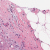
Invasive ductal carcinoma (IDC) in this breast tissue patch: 1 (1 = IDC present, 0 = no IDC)